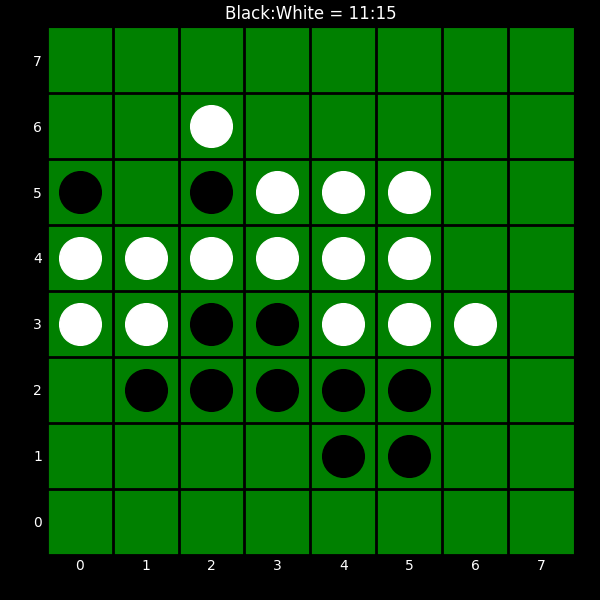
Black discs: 11
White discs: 15